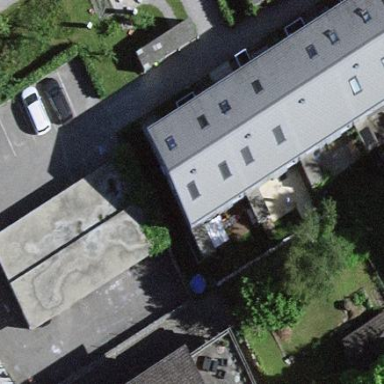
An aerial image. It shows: View of roof of building.